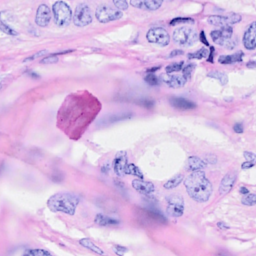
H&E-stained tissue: Breast